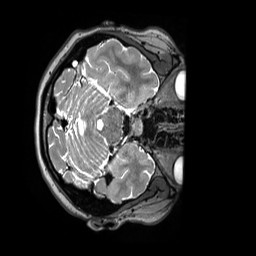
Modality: T2w
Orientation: axial
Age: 22
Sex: female
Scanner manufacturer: siemens
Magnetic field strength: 3 T
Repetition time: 3.2 s
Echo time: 0.408 s